Question: There are many different ways to select a column in a 'pandas.DataFrame' (same for rows). I am wondering if it makes any difference and if there are any performance and style recommendations.
E.g., if I have a DataFrame as follows:
'''
import pandas as pd
import numpy as np
df = pd.DataFrame(data=np.random.random((10,4)), columns=['a','b','c','d'])
df.head()
'''

There are many different ways to select e.g., column 'd'
- 'df['d']'- 'df.loc[:,'d']''df.loc[row_indexer,column_indexer]'- 'df.loc[:]['d']'- 'df.ix[:]['d']'- 'df.ix[:,'d']'
Intuitively, I would prefer 2), maybe because I am used to the '[row_indexer,column_indexer]' style from 'numpy'
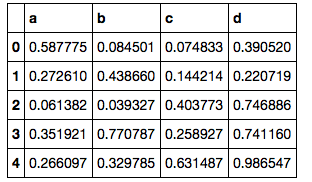
Answer: I would use 'ipython''s magic function '%timeit' to find out the best performant method.
The results are:
'''
%timeit df['d']
100000 loops, best of 3: 5.35 us per loop
%timeit df.loc[:,'d']
10000 loops, best of 3: 44.3 us per loop
%timeit df.loc[:]['d']
100000 loops, best of 3: 12.4 us per loop
%timeit df.ix[:]['d']
100000 loops, best of 3: 10.4 us per loop
%timeit df.ix[:,'d']
10000 loops, best of 3: 53 us per loop
'''
It turns out that the 1st method is considerably faster than others.